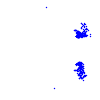
Particle: electron